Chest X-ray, PA view. Patient: 22 years old, sex M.
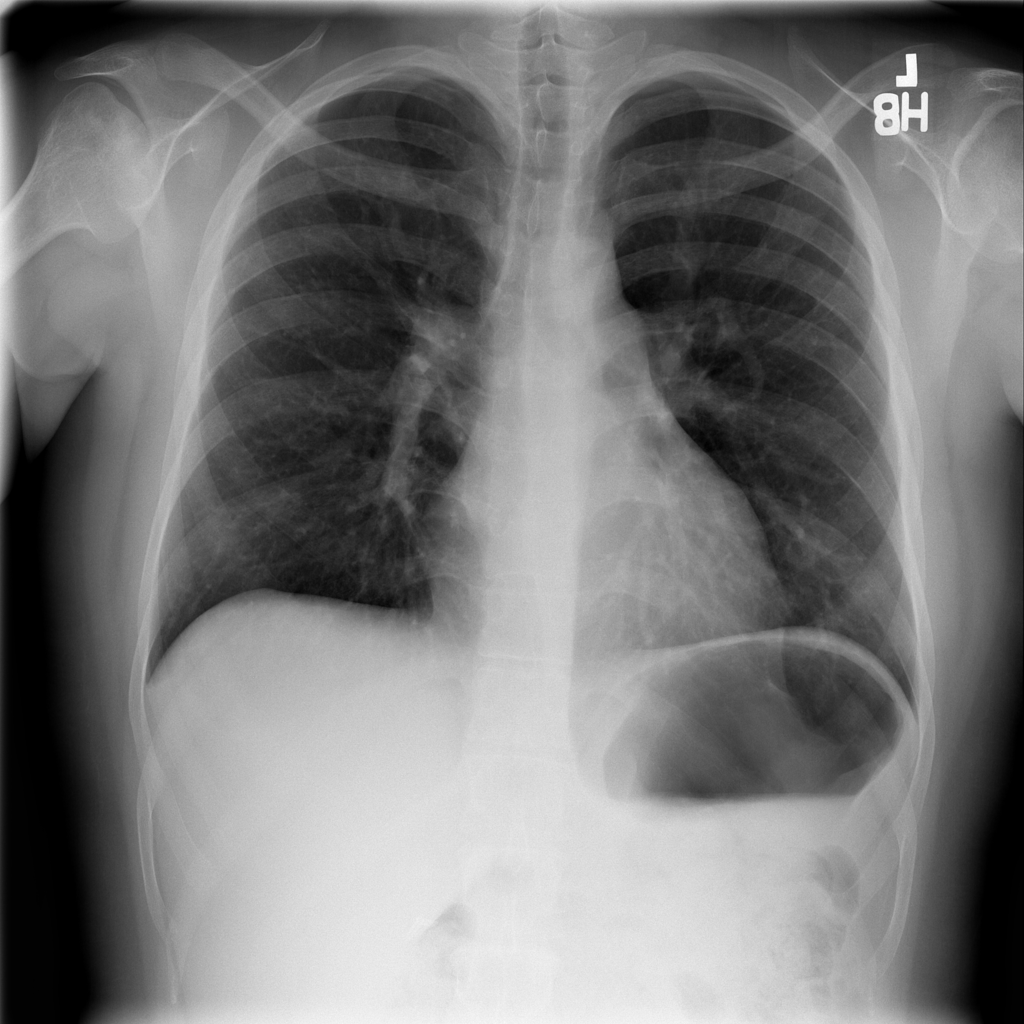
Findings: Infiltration